Aerial crown-view tile of a tropical tree (Barro Colorado Island, Panama), acquired 20250317:
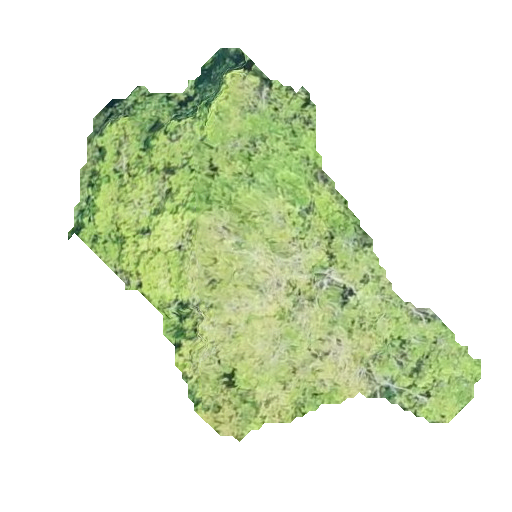
Species: Terminalia amazonia
GBIF accepted scientific name: Terminalia amazonica
Crown area: 129.027 m²